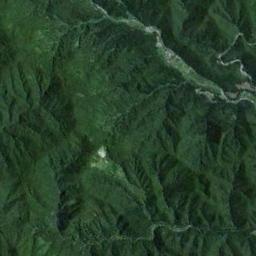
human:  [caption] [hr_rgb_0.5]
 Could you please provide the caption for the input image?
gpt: The mountain is covered with grass .

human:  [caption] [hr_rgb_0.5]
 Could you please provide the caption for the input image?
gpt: There are some bare areas on this mountain .

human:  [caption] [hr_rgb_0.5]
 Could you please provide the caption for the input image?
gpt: The mountain is full of green plants .

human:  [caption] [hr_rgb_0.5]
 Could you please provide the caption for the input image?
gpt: The folded mountain consists of some ridges and valleys and is covered with dense vegetation .

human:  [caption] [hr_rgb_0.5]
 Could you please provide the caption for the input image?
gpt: There are some ridges on the green mountain .